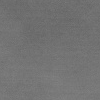
Atmospheric dust classification: dusty